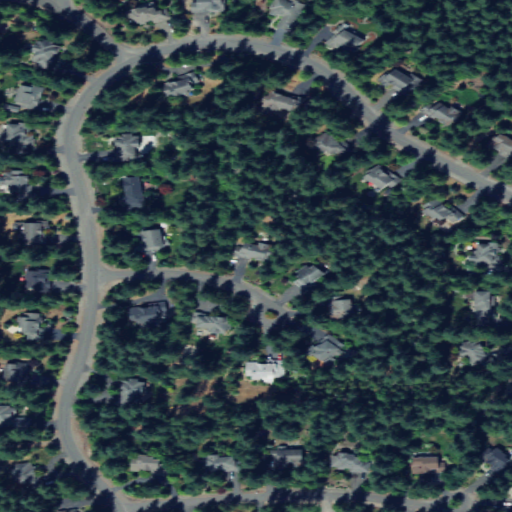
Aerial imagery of plain(s) in Washington named Sallal Prairie containing low intensity development, evergreen forest, open development, medium intensity development, high intensity development, and shrub